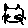
Label: cat